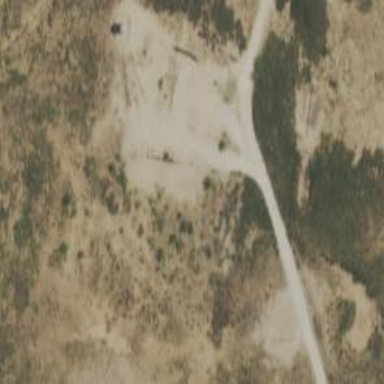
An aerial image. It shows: Wellsite with natural sand surroundings.